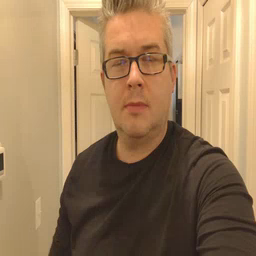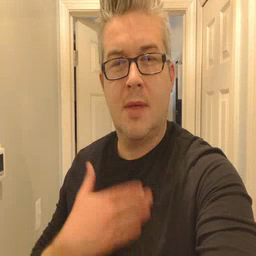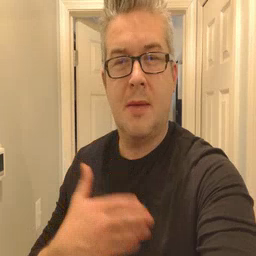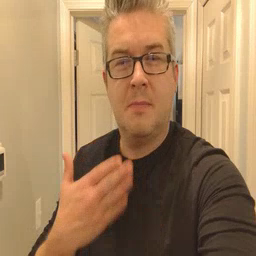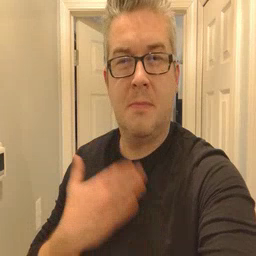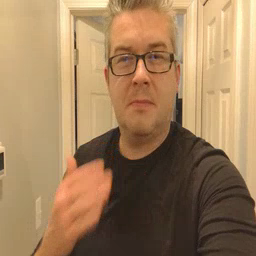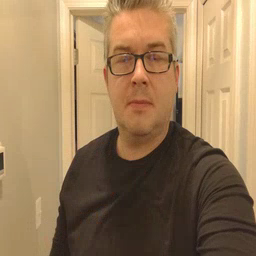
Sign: happy